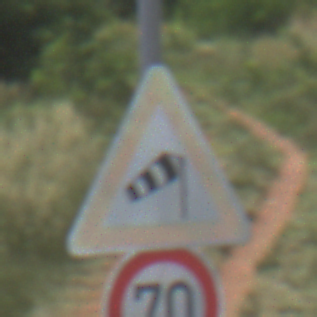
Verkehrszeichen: SeitenwindVonRechts
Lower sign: Geschwindigkeit70
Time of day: Midday
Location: Outdoor (Nature)
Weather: PartlyCloudy
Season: NotSpecified
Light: Natural